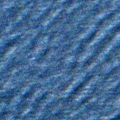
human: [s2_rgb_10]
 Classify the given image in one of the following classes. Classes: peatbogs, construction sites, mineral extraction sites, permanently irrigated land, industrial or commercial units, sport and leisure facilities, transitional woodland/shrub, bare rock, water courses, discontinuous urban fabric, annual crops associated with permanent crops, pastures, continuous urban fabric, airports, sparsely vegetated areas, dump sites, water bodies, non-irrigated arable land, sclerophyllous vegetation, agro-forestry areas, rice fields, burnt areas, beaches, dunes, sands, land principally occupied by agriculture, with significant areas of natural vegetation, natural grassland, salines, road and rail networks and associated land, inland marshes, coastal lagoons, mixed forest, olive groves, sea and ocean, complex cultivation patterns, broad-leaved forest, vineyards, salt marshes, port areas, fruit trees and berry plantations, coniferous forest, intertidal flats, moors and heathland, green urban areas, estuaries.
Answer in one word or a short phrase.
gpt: sea and ocean